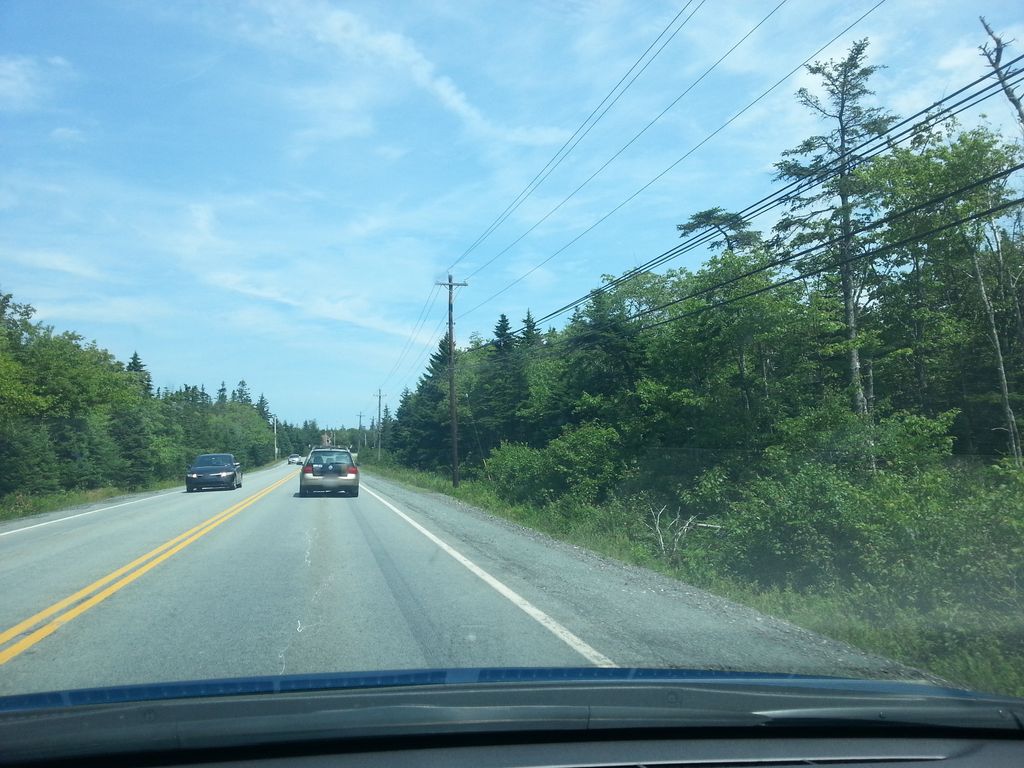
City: halifax